Interaction volume radius: 5 \u00c5
Interaction volume height: 40 \u00c5
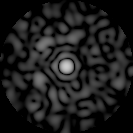
Disorder parameter: 0.8362